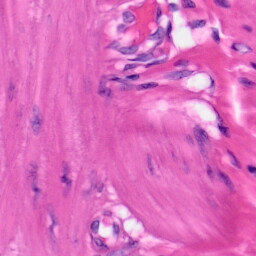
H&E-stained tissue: Skin